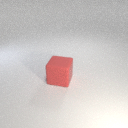
large red rubber cube